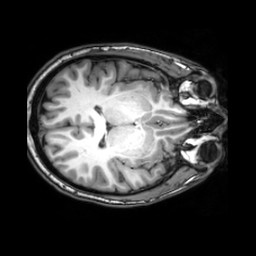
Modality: T1w
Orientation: axial
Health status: healthy
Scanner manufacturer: philips
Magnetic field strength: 3 T
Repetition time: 0.00769 s
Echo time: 0.0035 s